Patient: sex F, age 62
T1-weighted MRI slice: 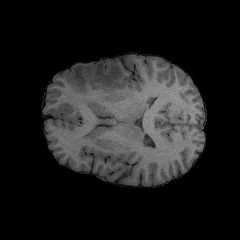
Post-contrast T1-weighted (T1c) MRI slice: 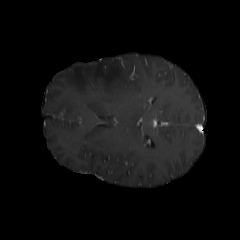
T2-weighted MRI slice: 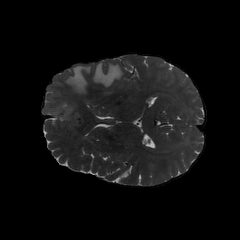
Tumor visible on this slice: yes
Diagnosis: Glioblastoma, IDH-wildtype
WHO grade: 4